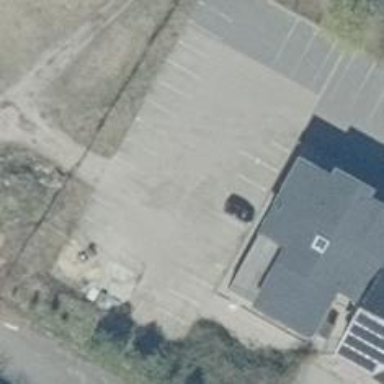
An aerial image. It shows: Parking area with surface.